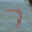
Label: 7